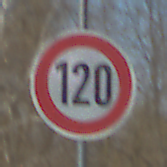
Verkehrszeichen: Geschwindigkeit120
Umgebung: Outdoor, Suburban
Tageszeit: MorningAfternoon
Wetter: Clear
Licht: Natural
Jahreszeit: NotSpecified
Kontrast: HighContrast